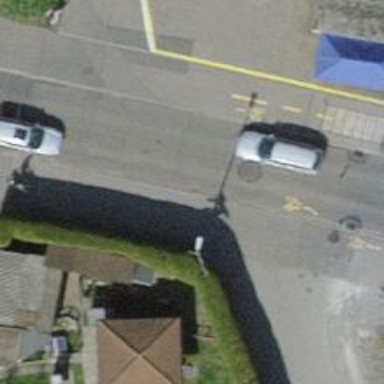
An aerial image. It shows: Residential road with asphalt surface and sidewalks on both sides.